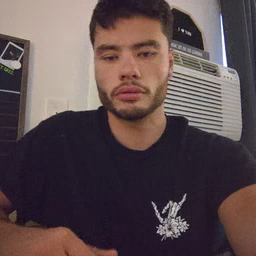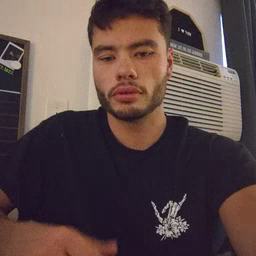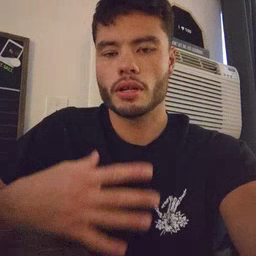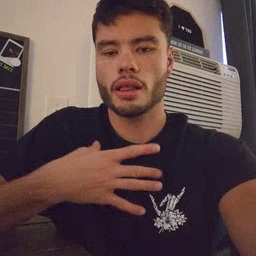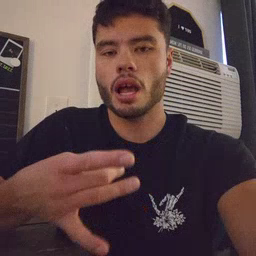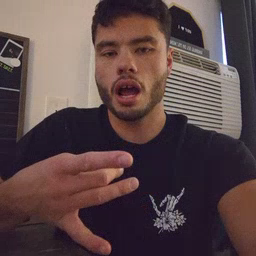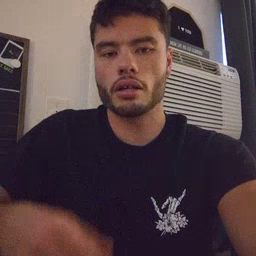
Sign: like